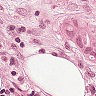
Metastatic tissue present: yes